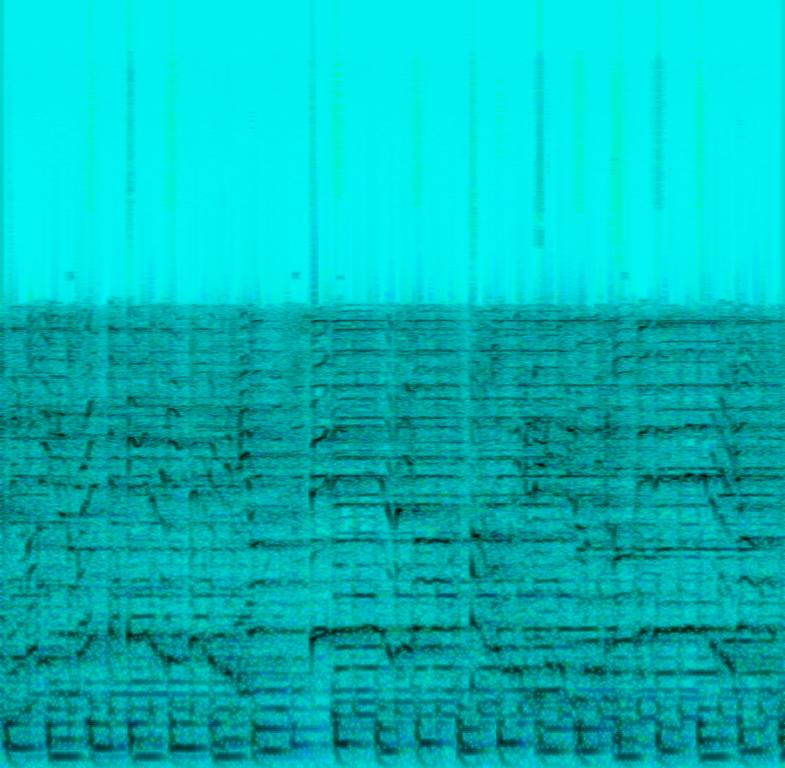
This is a poor quality recording of a yodeling music piece. There is a male vocalist singing rapidly with the yodeling technique. The melody is being played by an accordion. There is a bass guitar playing in the background. The rhythm is provided by an upbeat acoustic drum beat. The atmosphere is cheerful. Despite the quality issue of the recording, it would suit well as a rural radio station music playing inside the car in a movie.